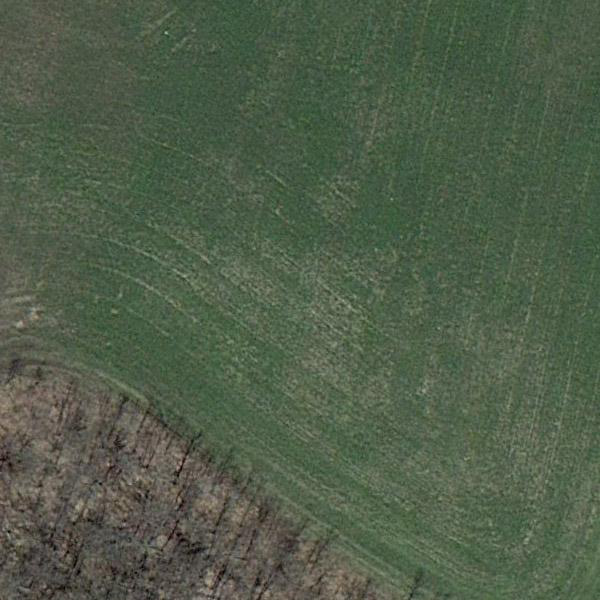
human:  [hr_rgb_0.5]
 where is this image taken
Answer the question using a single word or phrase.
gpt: meadow